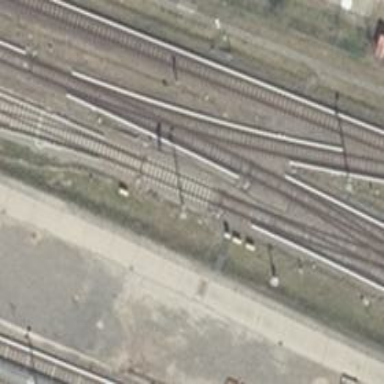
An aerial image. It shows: Railway switch with the turnout on the left side.